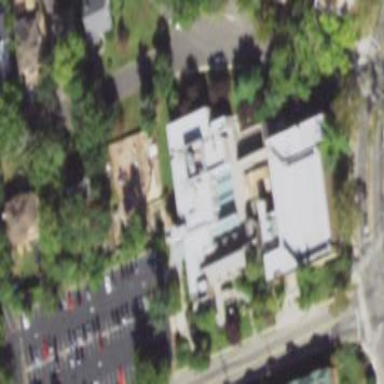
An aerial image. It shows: Building.